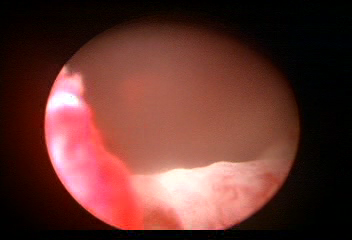
Modality: WLC
Class: Normal mucosa
Bladder cancer association: No